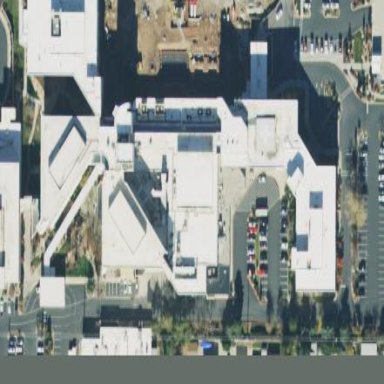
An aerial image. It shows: Healthcare facility identified as hospital.